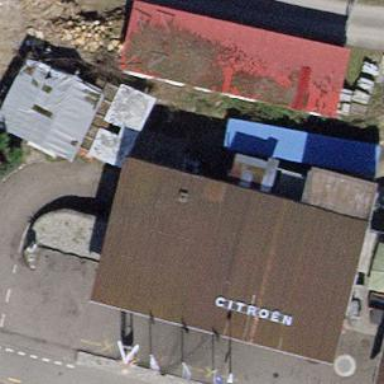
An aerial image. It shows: Building with tiled roof.